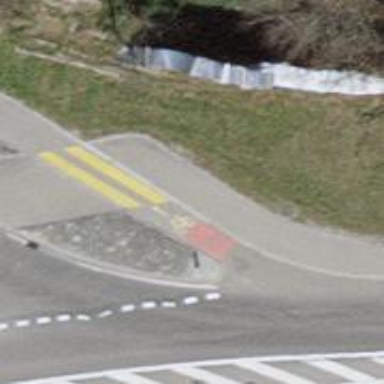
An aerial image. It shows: Kerb serving as barrier.